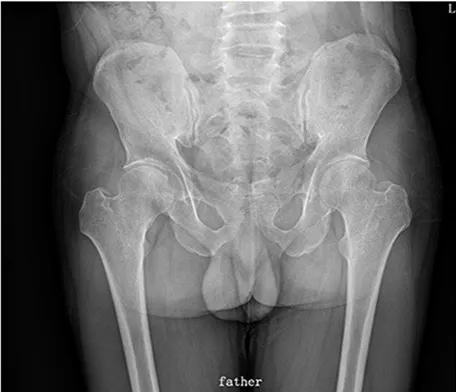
(C) Pelvic x-ray of father: narrow pelvis, with short femoral necks, and short pubic rami.
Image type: radiology (x_ray)